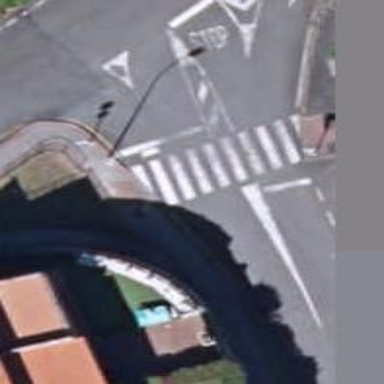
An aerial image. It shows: Uncontrolled road crossing.